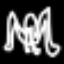
Label: frog